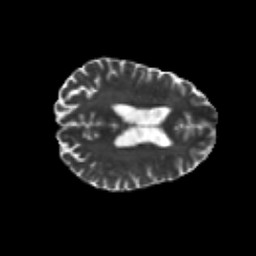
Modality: T2w
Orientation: axial
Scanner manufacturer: siemens
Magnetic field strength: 3 T
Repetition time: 6.8 s
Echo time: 0.093 s